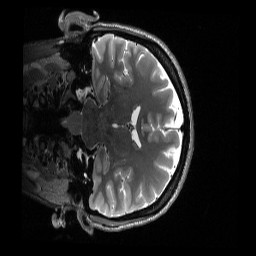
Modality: T2w
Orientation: coronal
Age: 38
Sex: female
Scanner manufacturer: siemens
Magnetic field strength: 3 T
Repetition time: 3.2 s
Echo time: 0.563 s